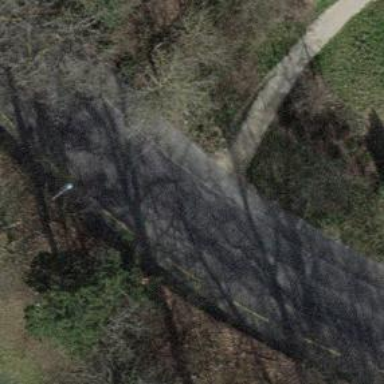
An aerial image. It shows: Asphalt sidewalk.